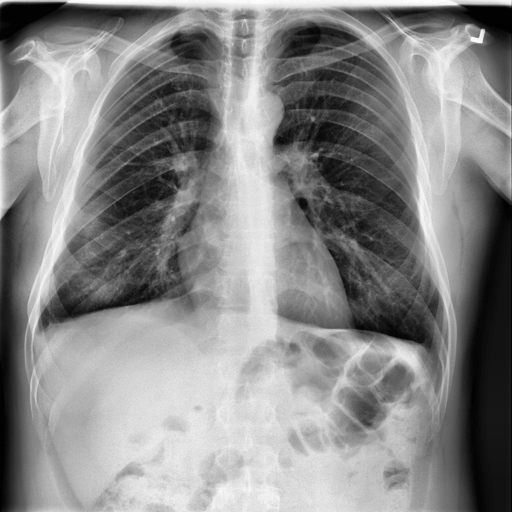
Finding: NORMAL